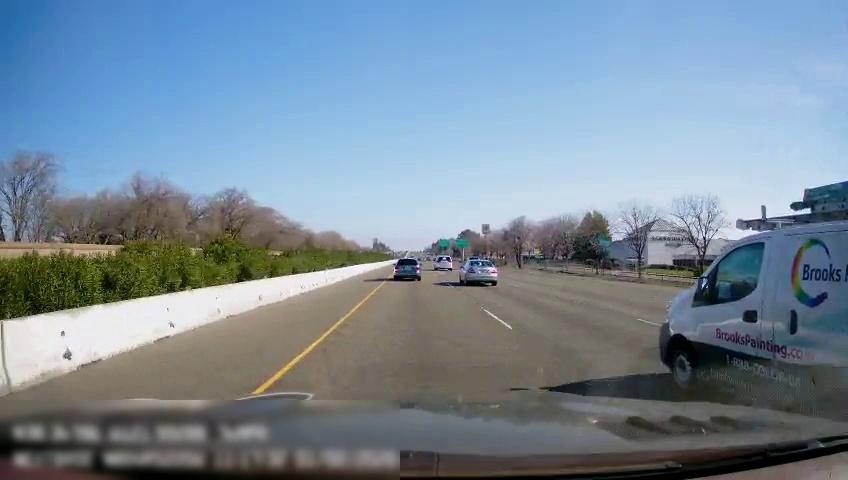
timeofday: Day
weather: Sunny
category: Drivable Space
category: Vehicles | Car
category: Vehicles | Car
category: Vehicles | Van
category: Vehicles | Car
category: Vehicles | SUV
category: Lanes | Current Lane
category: Lanes | Current Lane
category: Lanes | Alternate Lane